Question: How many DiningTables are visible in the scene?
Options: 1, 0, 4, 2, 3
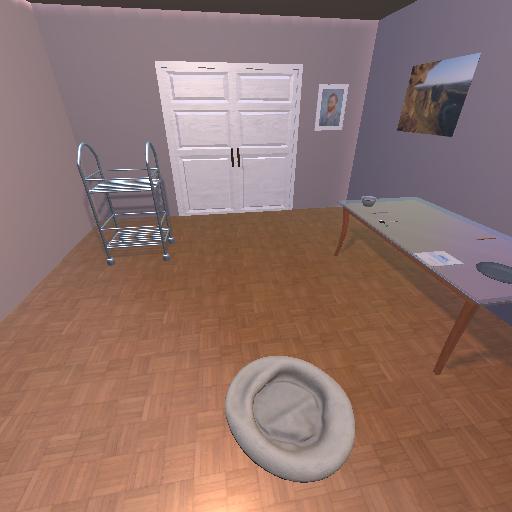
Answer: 1